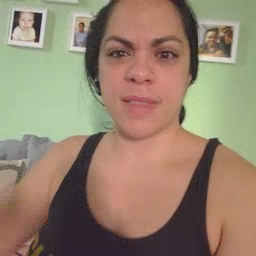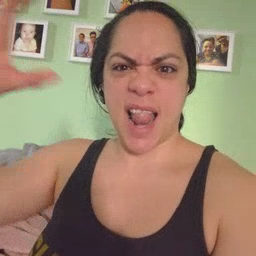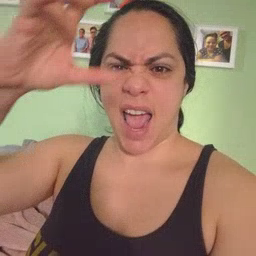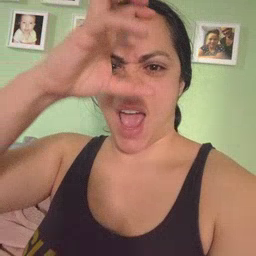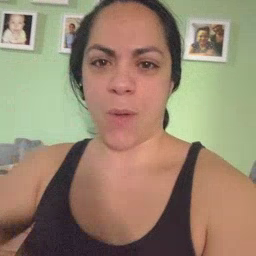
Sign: cloud